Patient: sex M, age 61
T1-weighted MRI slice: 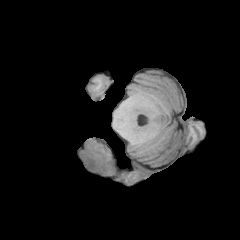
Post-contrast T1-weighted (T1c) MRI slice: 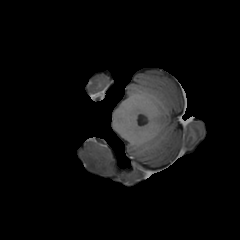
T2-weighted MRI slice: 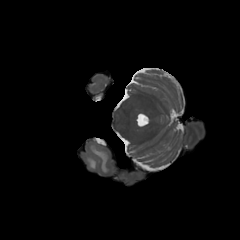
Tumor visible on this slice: yes
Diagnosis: Glioblastoma, IDH-wildtype
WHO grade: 4